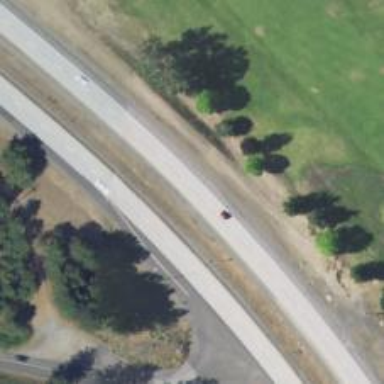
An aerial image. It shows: This image shows trunk highway that functions as expressway.